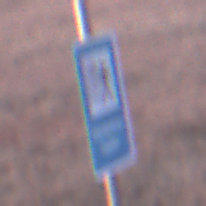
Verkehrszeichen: Verkehrshelfer
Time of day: SunriseSunset
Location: Outdoor (Nature)
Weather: Clear
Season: NotSpecified
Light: Natural